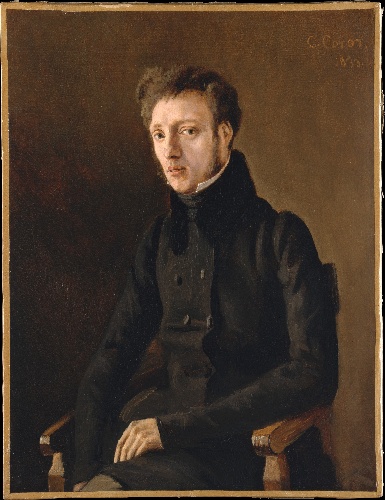
Title: Toussaint Lemaistre (1807/8–1888)
Artist: Camille Corot
Artist bio: French, Paris 1796–1875 Paris
Date: 1833
Object type: Painting
Classification: Paintings
Medium: Oil on canvas
Dimensions: 15 1/8 x 11 5/8 in. (38.4 x 29.5 cm)
Department: European Paintings
Credit line: Bequest of Joan Whitney Payson, 1975
Accession year: 1976
Repository: Metropolitan Museum of Art, New York, NY
Tags: Men|Portraits